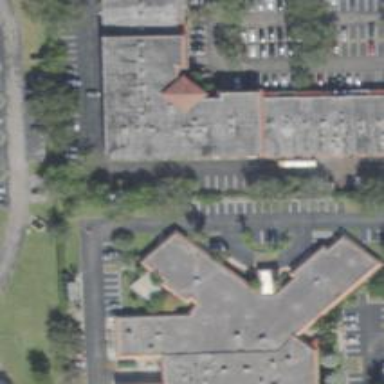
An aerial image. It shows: Commercial building.